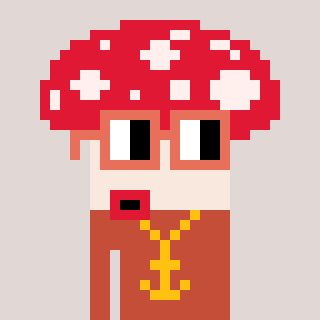
a pixel art character with square orange glasses, a mushroom-shaped head and a rust-colored body on a warm background